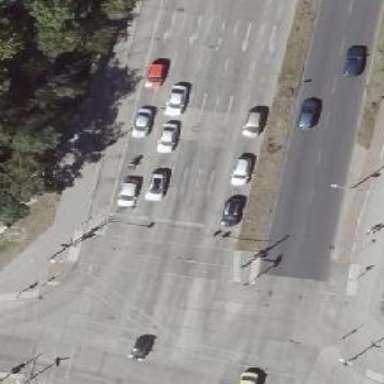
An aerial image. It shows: Road with traffic signals.